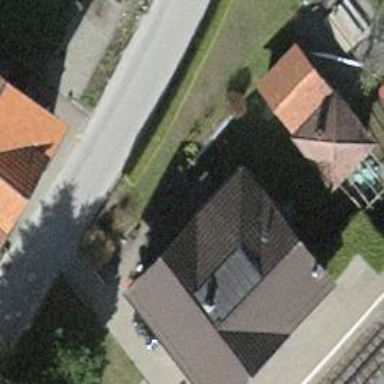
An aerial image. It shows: Building with ridge on the roof.